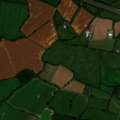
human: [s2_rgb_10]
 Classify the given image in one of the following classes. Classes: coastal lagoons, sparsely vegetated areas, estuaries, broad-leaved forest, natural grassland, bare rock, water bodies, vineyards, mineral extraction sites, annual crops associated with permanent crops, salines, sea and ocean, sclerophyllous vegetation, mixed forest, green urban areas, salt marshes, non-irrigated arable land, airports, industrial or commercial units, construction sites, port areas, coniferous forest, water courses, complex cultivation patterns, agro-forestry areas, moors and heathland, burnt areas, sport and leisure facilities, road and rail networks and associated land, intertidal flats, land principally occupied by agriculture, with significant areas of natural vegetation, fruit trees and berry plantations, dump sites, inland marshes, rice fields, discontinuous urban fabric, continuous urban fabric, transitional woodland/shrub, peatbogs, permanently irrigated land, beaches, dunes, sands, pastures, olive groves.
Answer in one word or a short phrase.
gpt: non-irrigated arable land, pastures